Interaction volume radius: 5 \u00c5
Interaction volume height: 20 \u00c5
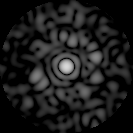
Disorder parameter: 0.8657